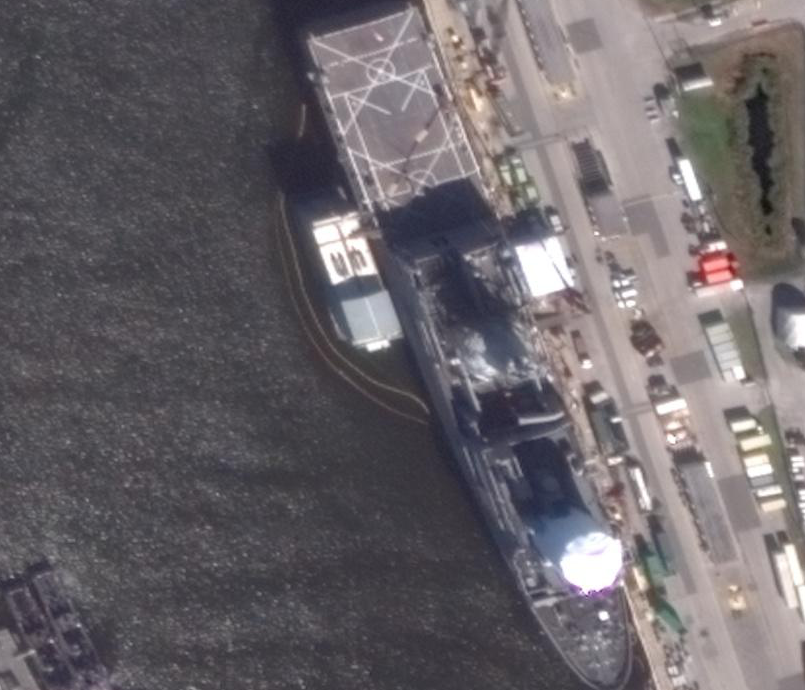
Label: combat